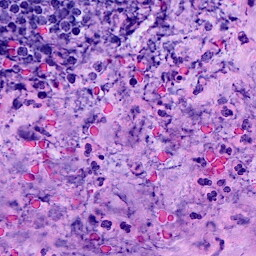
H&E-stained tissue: Breast